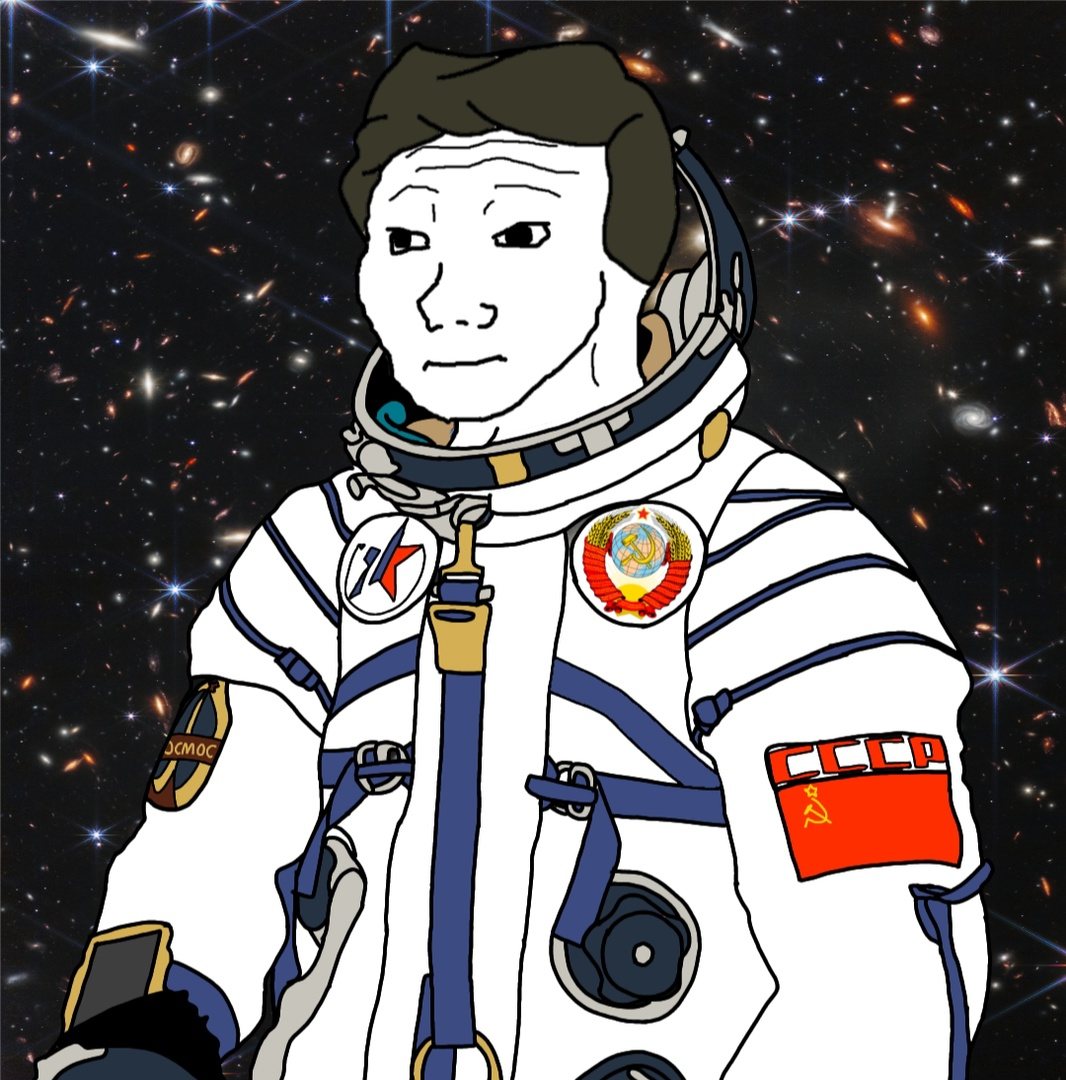
Label: 5_Wojak_with_Background